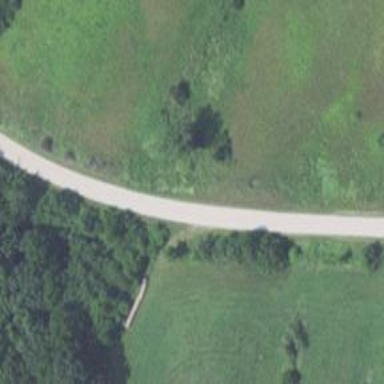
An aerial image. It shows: Unclassified road.